Aerial crown-view tile of a tropical tree (Barro Colorado Island, Panama), acquired 20240611:
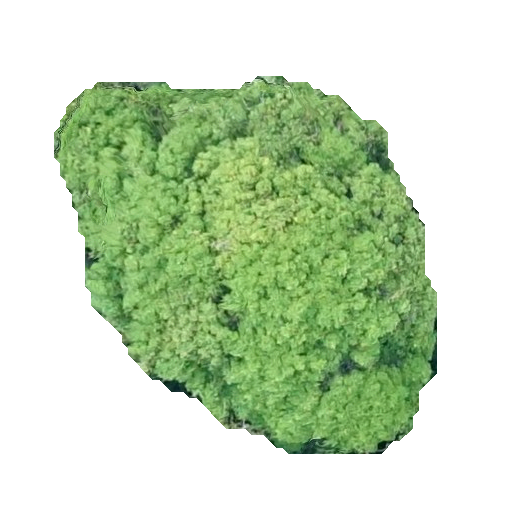
Species: Handroanthus guayacan
GBIF accepted scientific name: Handroanthus guayacan
Crown area: 169.518 m²